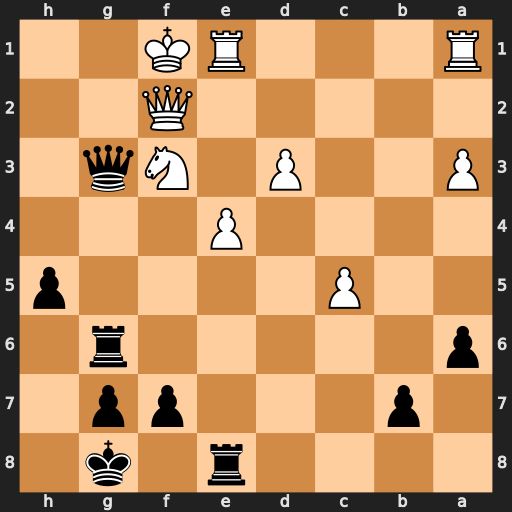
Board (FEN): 4r1k1/1p3pp1/p5r1/2P4p/4P3/P2P1Nq1/5Q2/R3RK2
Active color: b
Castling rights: -
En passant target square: -
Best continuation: Qh3+ Ke2 Rg2 Ke3 Rxf2